Question: I like to bring a chart as shown

By using rapheal. Its very tough for me to learn it. show me some live example with code to draw verticalbar graph.
My data values
x-axis {1,2,3,4,5} This is an id of question
y-axis {10,20,30,40,7} This represent number of visits of question
I need bar graph with x,y values in plot and label for each axis and for graph
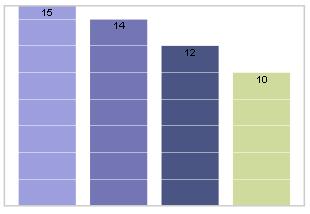
Answer: The most basic implementation would be:
'''
var r = Raphael("holder"),
data = [[10], [105], [30]];
r.g.barchart(0, 0, width, height, data);
'''
Then you can manipulate it with raphael.js.
Note. g.raphael can be found here: <URL>